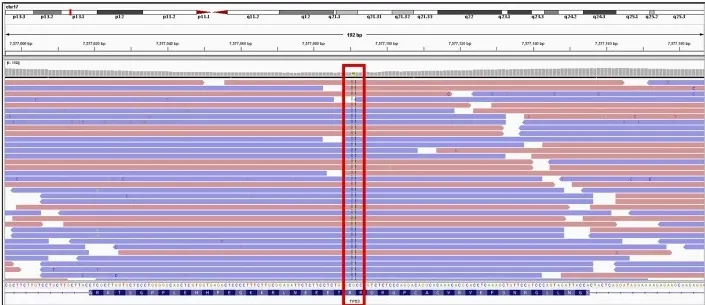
TP53 gene showing sequence alignment around the region of the detected c.847C > T mutation.
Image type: chart (chart)